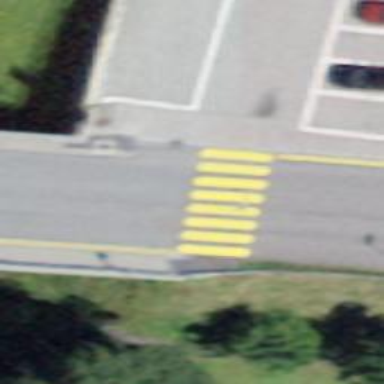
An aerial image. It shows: Zebra crossing on the road.